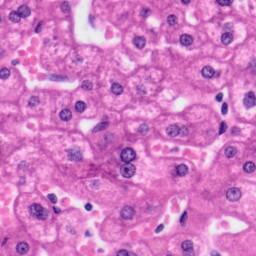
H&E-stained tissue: Liver